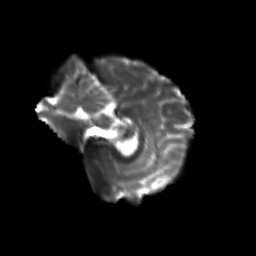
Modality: T2w
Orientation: sagittal
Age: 23
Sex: female
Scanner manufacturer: siemens
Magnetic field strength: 3 T
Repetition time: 3.5 s
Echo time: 0.104 s